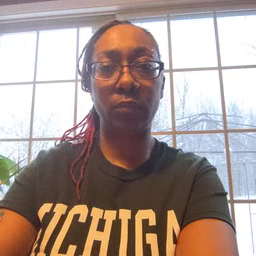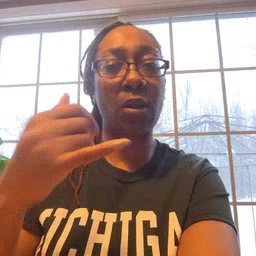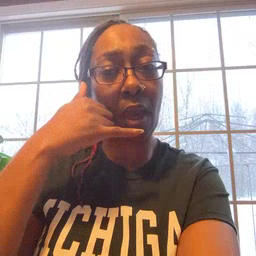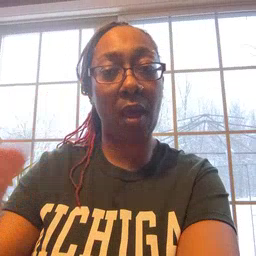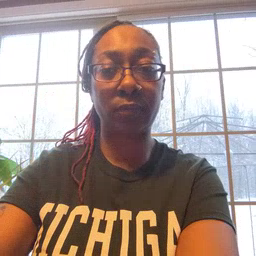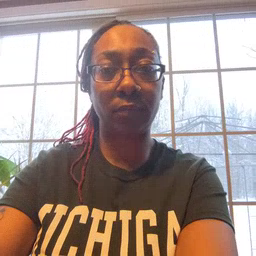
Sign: callonphone